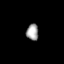
Tissue: prostate
Cell type: T cells
Senescence score: 0.7239
Nuclear area (px): 193
Mean DAPI intensity: 161.29